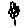
Label: flower